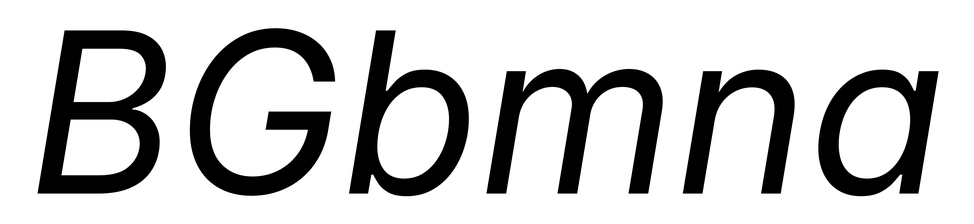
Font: Inter-Italic_Italic